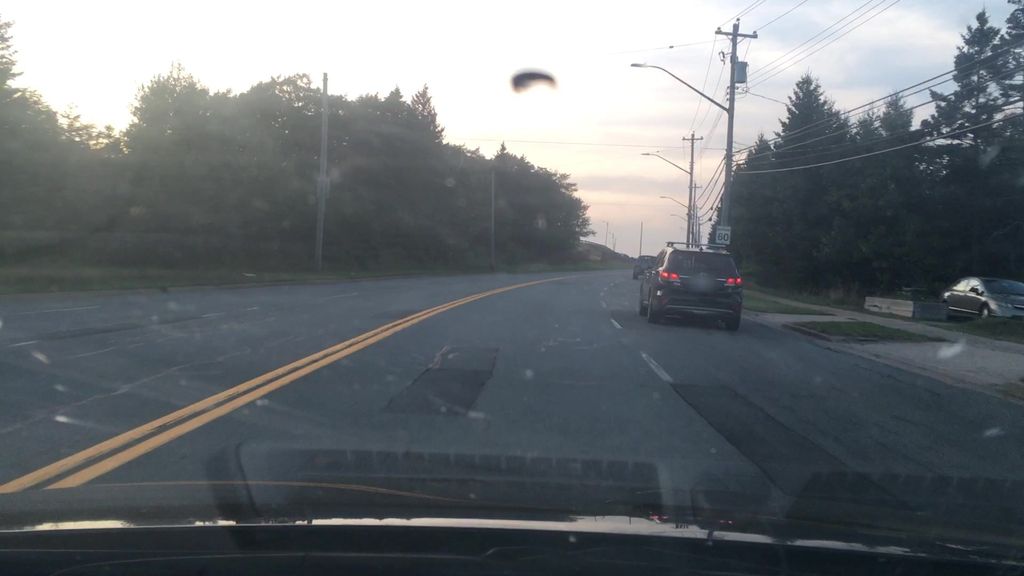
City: halifax